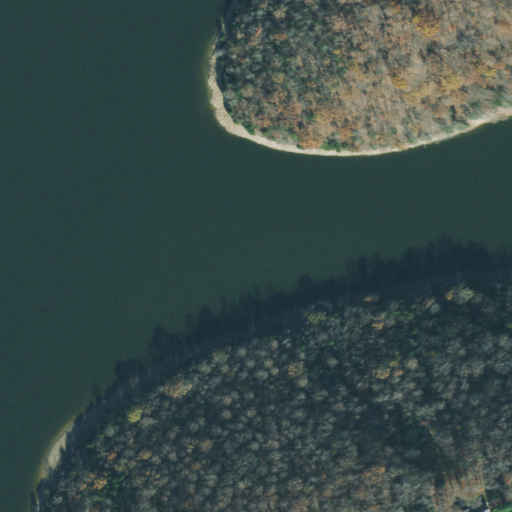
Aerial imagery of valley in Tennessee named Buck Hollow containing open water, mixed forest, deciduous forest, and barren land